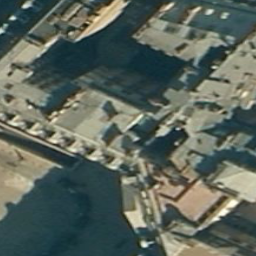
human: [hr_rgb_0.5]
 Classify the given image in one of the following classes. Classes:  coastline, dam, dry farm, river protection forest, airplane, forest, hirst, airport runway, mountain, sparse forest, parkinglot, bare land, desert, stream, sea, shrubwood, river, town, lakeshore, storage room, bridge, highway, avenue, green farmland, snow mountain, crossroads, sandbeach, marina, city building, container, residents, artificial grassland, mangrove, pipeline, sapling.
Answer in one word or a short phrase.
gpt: city building